Question: I want to create a console calculator in C#. The data is read from a file called expressions.txt.
The columns of the file consist of two numbers and an operation.
I want to calculate using only the operation symbols in the file, with numbers of my choice.
If I give the input a stop, it stops iterating and then exits the program. I would also like to do error handling.
For example: if there is no operator in the list, I want to get a "wrong operator" message.
If I want to divide by 0, or if I enter a string instead of a number, I want to get "other error" messages.
I did something wrong in error handling.
I would like to ask for help in correct error handling. Here is my code:
---
'''
class Program
{
// 1.Reading:
static List<Expression> expressions = new List<Expression>();
static void Read()
{
string[] rows = File.ReadAllLines("expressions.txt");
foreach (var item in rows)
{
expressions.Add(new Expression(item));
}
}
//counting:
static void Calculator()
{
//string[] operators = { "div", "mod", "%", "/", "*", "-", "+" };
string counting = "";
string actionRequest = "";
while (actionRequest != "stop")
{
Console.Write("
I need an action:");
actionRequest = Console.ReadLine();
if (actionRequest != "stop")
{
string[] data = actionRequest.Split(' ');
int firstNumber = int.Parse(data[0]);
string symbol = Convert.ToString(data[1]);
int secondNumber = int.Parse(data[2]);
try
{
counting = firstNumber + " " + symbol + " " + secondNumber;
switch (symbol)
{
case "mod":
actionRequest = counting + " = " + (firstNumber % secondNumber);
Console.WriteLine($"{counting} = {firstNumber % secondNumber}");
break;
case "div":
actionRequest = counting + " = " + (firstNumber / secondNumber);
Console.WriteLine($"{counting} = {firstNumber / secondNumber}");
break;
case "/":
actionRequest = counting + " = " + (Double.Parse(data[0]) / Double.Parse(data[2]));
Console.WriteLine($"{counting} = {Double.Parse(data[0]) / Double.Parse(data[2])}");
break;
case "*":
actionRequest = counting + " = " + (firstNumber * secondNumber);
Console.WriteLine($"{counting} = {firstNumber * secondNumber}");
break;
case "+":
actionRequest = counting + " = " + (firstNumber + secondNumber);
Console.WriteLine($"{counting} = {firstNumber + secondNumber}");
break;
case "-":
actionRequest = counting + " = " + (firstNumber - secondNumber);
Console.WriteLine($"{counting} = {firstNumber - secondNumber}");
break;
//default: // --> that's the fault.
// return ($"Bad operator!");
}
}
catch (Exception)
{
Console.WriteLine($"Other error!");
}
}
else
{
Console.Write("Exit ---> |press any key|");
break;
}
}
}
static void Main(string[] args)
{
Read();
Calculator();
Console.ReadKey();
}
}
'''
Expression.cs:
'''
class Expression
{
public int op1, op2;
public string operation;
// ctor
public Expression(string row)
{
op1 = Convert.ToInt32(row.Split()[0]);
operation = row.Split()[1];
op2 = Convert.ToInt32(row.Split()[2]);
}
}
'''
Here is the expressions.txt for the exercise:

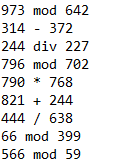
Answer: Let's (all possible operations) first:
'''
static Dictionary<string, Func<double, double, double>> s_Operations = new
Dictionary<string, Func<double, double, double>>(StringComparer.OrdinalIgnoreCase) {
{"+", (a, b) => a + b},
{"-", (a, b) => a - b},
{"*", (a, b) => a * b},
{"/", (a, b) => a / b},
{"%", (a, b) => a % b},
{"div", (a, b) => a / b - a % b}, // integer division
{"mod", (a, b) => a % b},
// Add more operations if required, e.g. "pow"
};
'''
Keep on : we are ready to implement 'Compute':
'''
static string Compute(string line) {
if (line == null)
return "null";
// The simplest; spaces are mandatory:
// "3 + 4" is valid, when "3 +4", "3+ 4", "3+4" are not
string[] items = line.Split(' ', StringSplitOptions.RemoveEmptyEntries);
// if we have exactly three items: double, func, double
// we can compute the formula
if (items.Length == 3 &&
double.TryParse(items[0], out var a) &&
s_Operations.TryGetValue(items[1], out var func) &&
double.TryParse(items[2], out var b))
return $"{string.Join(" ", items)} = {func(a, b)}";
else
return "Syntax error";
}
'''
Then we can easily process the file...
'''
static void Calulator() {
foreach (var line in File.ReadLines(@"c:\myFile.txt")) {
if (line.Trim() == "stop")
break;
Console.WriteLine(Compute(line));
}
}
'''
Note, that the only possible errors in this case ane 'number / 0' which is either '+Inf' or '-Inf' and '0 / 0' which is 'NaN' (ot umber).
... or implement console input:
'''
static void Calulator() {
while (true) {
Console.Write("
I need an action:");
string actionRequest = Console.ReadLine().Trim();
if (actionRequest == "stop")
break;
Console.WriteLine(Compute(actionRequest));
}
}
'''